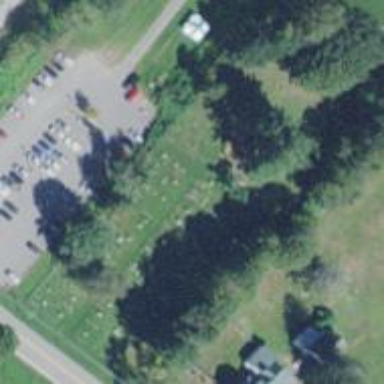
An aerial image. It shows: Cemetery.